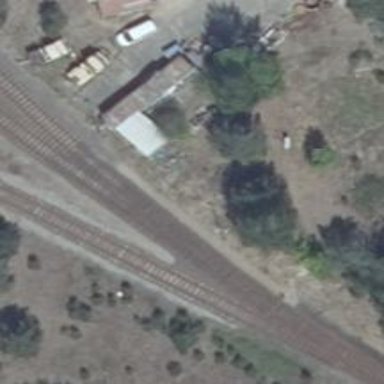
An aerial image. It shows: Railway yard used for servicing trains.